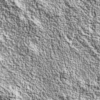
Label: not_dusty